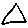
Label: triangle